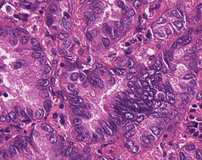
Tumor epithelial tissue: yes
Tumor-associated stroma tissue: yes
Normal tissue: no